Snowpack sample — Buffalo Mountain, Silverthorne, Colorado, USA (1/25/25, 10:11 AM MST)
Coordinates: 39.6222, -106.1139
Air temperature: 22 °F
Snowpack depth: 110 cm
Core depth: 30 cm
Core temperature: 42.8 °F
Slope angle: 12°, slope face: 102°
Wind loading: high
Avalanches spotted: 0
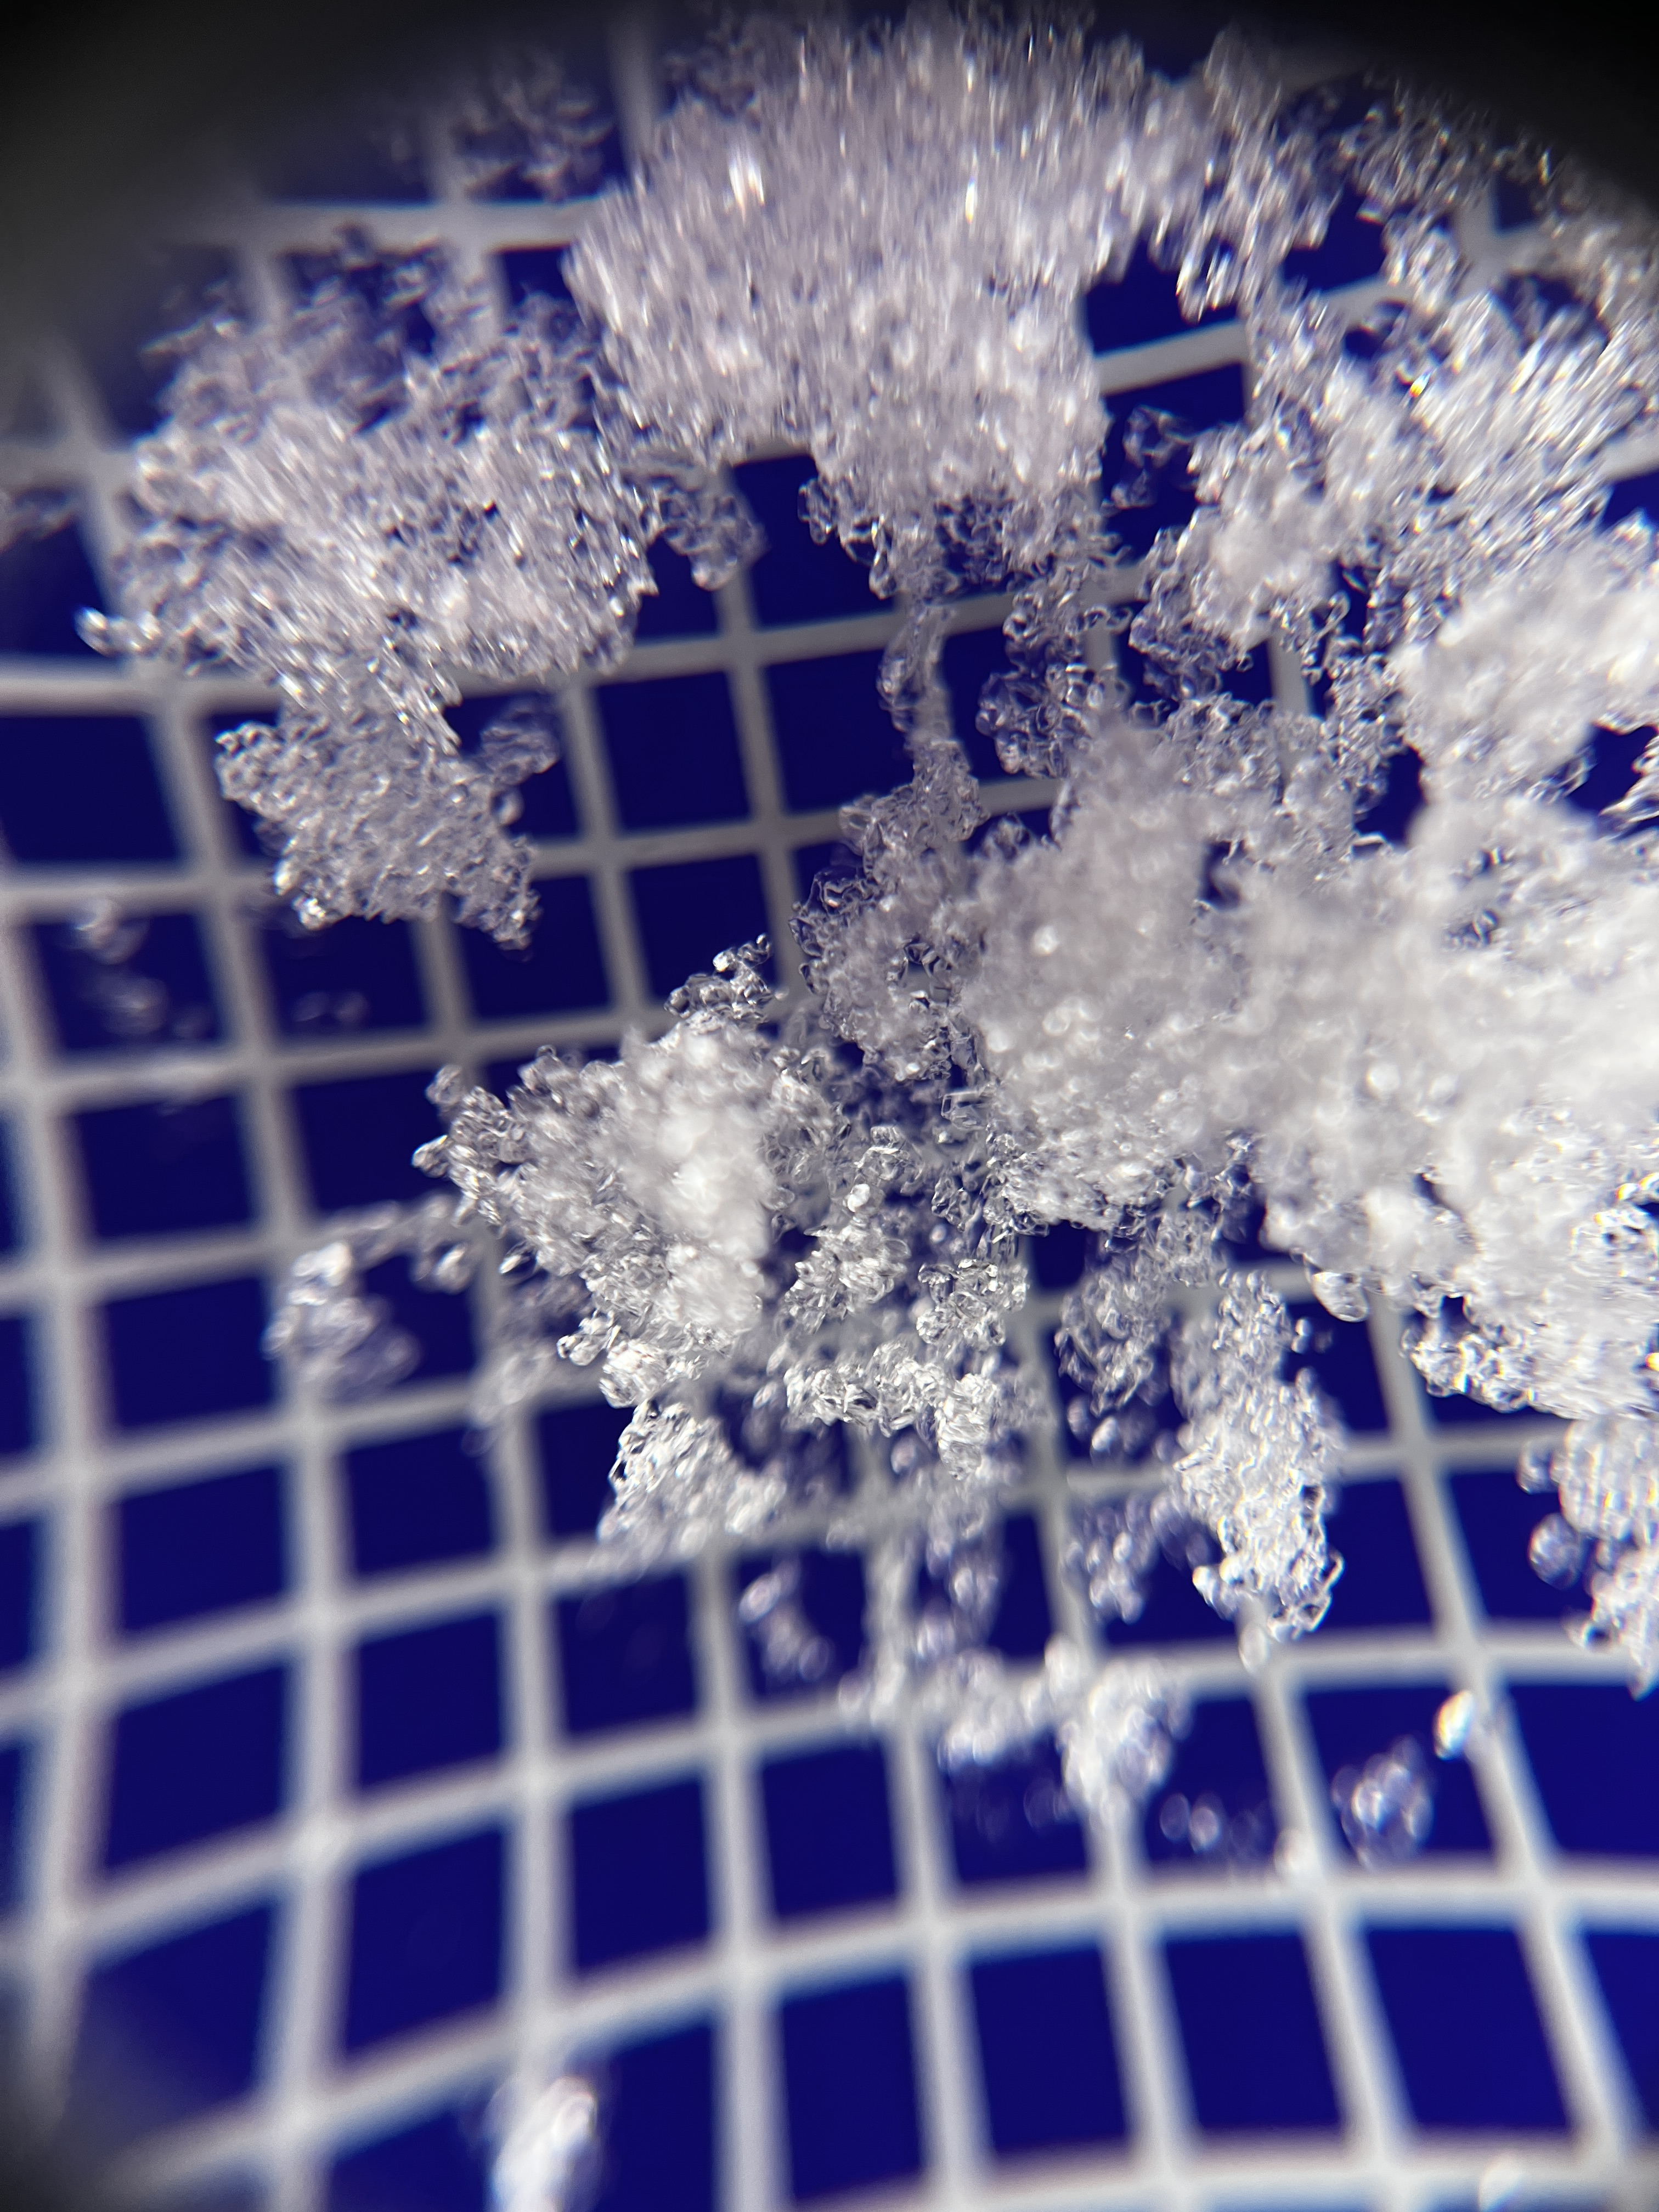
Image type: magnified_profile
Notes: No avalanches nearby, collected on the outskirts of a fire break 15 meters from the treeline, on way to Buffalo and Red Mountain